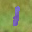
Label: 1